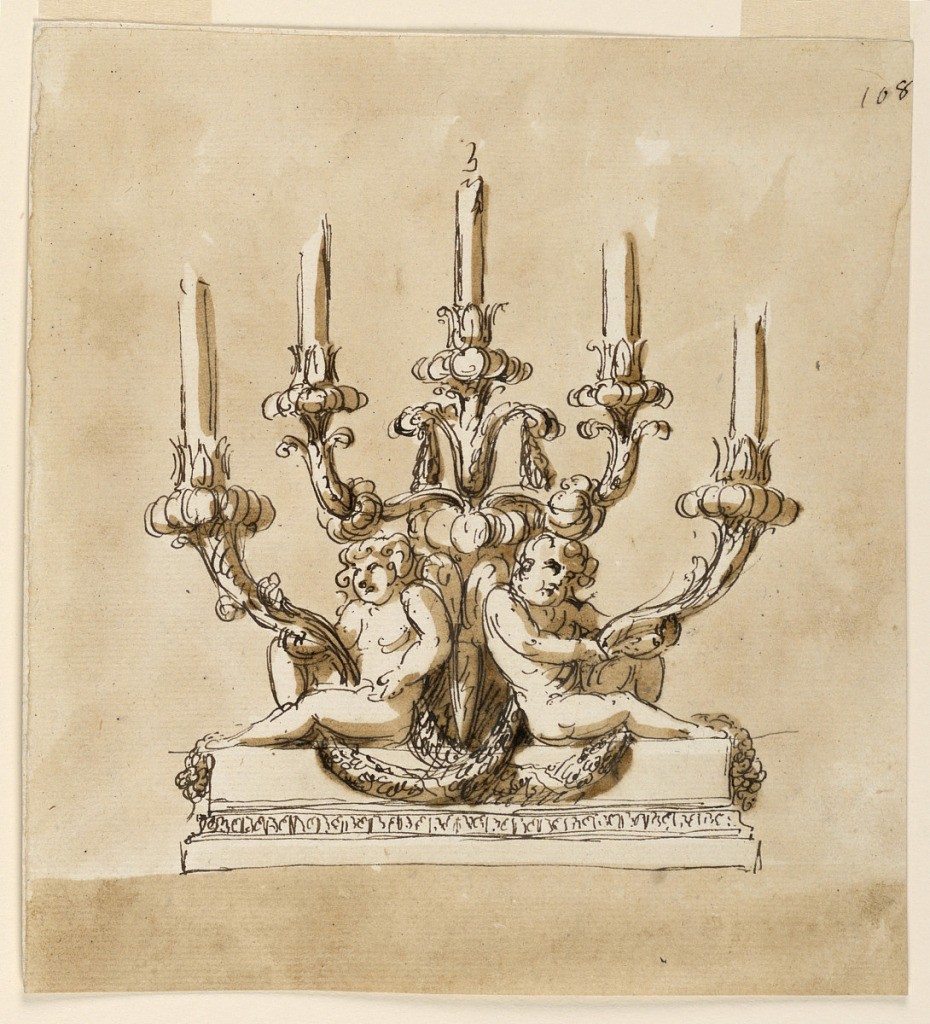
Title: Candlestick
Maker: Giuseppe Barberi, Italian, 1746–1809
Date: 1746–1809
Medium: Pen and brown ink, brush and brown wash on off-white laid paper, lined
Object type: Drawing
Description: Candlestick.